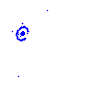
Particle: electron